Question: Is this correct?
What i basically want to ask is that- Is it correct to consider a linked list as a data source.
What happens in this program is that a text files contents are loaded into memory in a linked list. Which does all the processing work and then when the program quits the linked lists are written to the file. In that case is this DFD correct?

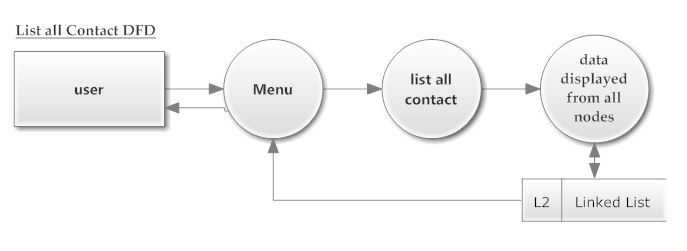
Answer: What you are asking is rather a Data flow diagram, or also known as dynamic/event view of design.
This diagram tells how on the UI ,events will proceed.
> What i basically want to ask is that- Is it correct to consider a
linked list as a data source.
Yes of course, Sometimes it is good to proceed with Link List. LL provides a simpler and faster way to move through nodes having various attributes of a specific entity.
> What happens in this program is that a text files contents are loaded
into memory in a linked list.
Basically its not a good idea to store data as text,it increases parsing overhead.The Node values in LL are rather stored in binary format in such a way that when a program loads them, it can quickly link all the interconnected nodes.
> Which does all the processing work and then when the program quits the
linked lists are written to the file.
Difficult to understand what you want to ask, but if you are asking who does processing work then obviously its your program who parses the data saved in file.Your program will also dump changes to file if you make any alteration in previous data.
> In that case is this DFD correct?
Hard to tell, untill whole requirement is known..